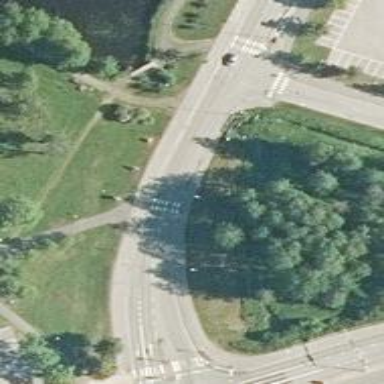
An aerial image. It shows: Cycleway.